Interaction volume radius: 5 \u00c5
Interaction volume height: 40 \u00c5
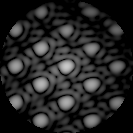
Disorder parameter: 0.07475